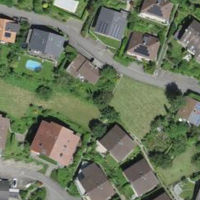
EUNIS habitat code: 55
Species observed at this site:
Geranium sanguineum